Question: The question asks, "Show ID, name and total dollar amount of orders for customers located in Boston. (label amount as "TotalPurchase") (Dollar amount of an order is calculated by "Quantity * SalePrice"
When I run the query I get an error stating, "Your query does not include the specified expression 'CID' as part of an aggregate function". Can anyone help me out or explain why I am getting this error?
Also, do i need to join the tables, am i referencing them correctly?
Here is my code:
'''
SELECT Customer.CID Customer.Name, Customer.City, OrderT.CID, OrderItem.ItemID,
SUM(OrderItem.Quantity * OrderItem.SalePrice) as TotalPurchase
FROM Customer, OrderT, OrderItem, Inventory
GROUP BY Customer.City='Boston';
'''
and here is a image of the database

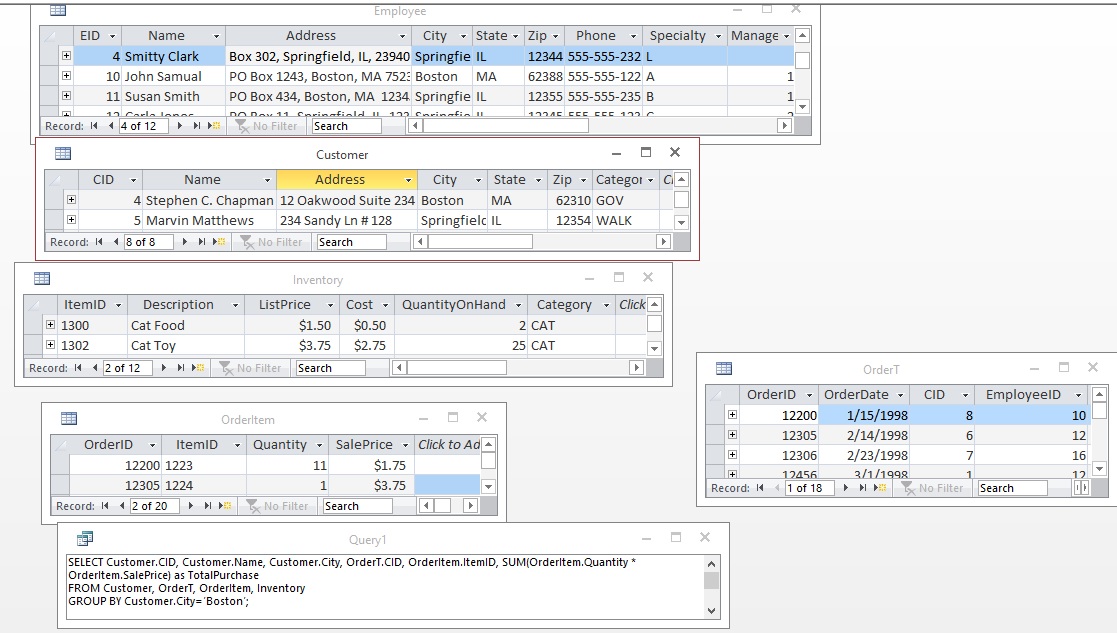
Answer: Whenever you have a SQL query with a GROUP BY clause, you need to include every non-aggregated field you have in your SELECT clause (i.e. the fields you aren't using SUM() on) in the GROUP BY clause or you'll get this error.
For your specific example, you'll want to do a:
'''
WHERE Customer.City = 'Boston'
'''
instead of a
'''
GROUP BY Customer.City = 'Boston'
'''
And your GROUP BY should be:
'''
GROUP BY Customer.CID, Customer.Name
'''
As far as joins, you can do your query with or without them. I'll show both syntax's below:
Without Joins:
'''
SELECT
Customer.CID,
Customer.Name,
SUM(OrderItem.Quantity * OrderItem.SalePrice) as TotalPurchase
FROM Customer, OrderT, OrderItem
WHERE
Customer.CID = OrderT.CID
AND
OrderT.OrderID = OrderItem.OrderID
AND
Customer.City = 'Boston'
GROUP BY
Customer.CID,
Customer.Name
'''
With Joins:
'''
SELECT
Customer.CID,
Customer.Name,
SUM(OrderItem.Quantity * OrderItem.SalePrice) as TotalPurchase
FROM Customer
INNER JOIN OrderT ON Customer.CID = OrderT.CID
INNER JOIN OrderItem ON OrderT.OrderID = OrderItem.OrderID
WHERE
Customer.City = 'Boston'
GROUP BY
Customer.CID,
Customer.Name
'''